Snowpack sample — Buffalo Mountain, Silverthorne, Colorado, USA (1/25/25, 10:11 AM MST)
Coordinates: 39.6222, -106.1139
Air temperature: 22 °F
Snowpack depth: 110 cm
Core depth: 30 cm
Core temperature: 42.8 °F
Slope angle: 12°, slope face: 102°
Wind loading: high
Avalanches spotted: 0
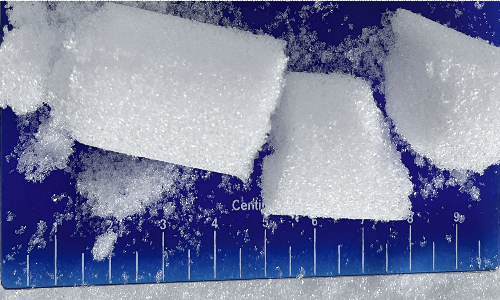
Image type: core
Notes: No avalanches nearby, collected on the outskirts of a fire break 15 meters from the treeline, on way to Buffalo and Red Mountain